Question: I am trying to work with each pixel from depth map. (I am implementing image segmentation.) I don't know how to work with pixels from image with depth higher than 1.
This sample code copies depth map to another cv::Mat pixel by pixel. It works fine, if I normalize it (depth of normalized image = 1). But it doesn't work with depth = 3, because '.at<uchar>' is wrong operation for this depth.
'''
cv::Mat res;
cv::StereoBM bm(CV_STEREO_BM_NORMALIZED_RESPONSE);
bm(left, right, res);
std::cout<<"type "<<res.type()<<" depth "<<res.depth()<<" channels "<<res.channels()<<"
";// type 3 depth 3 channels 1
cv::Mat tmp = cv::Mat::zeros(res.rows, res.cols, res.type());
for(int i = 0; i < res.rows; i++)
{
for(int j = 0; j < res.cols; j++)
{
tmp.at<uchar>(i, j) = res.at<uchar>(i, j);
//std::cout << (int)res.at<uchar>(i, j) << " ";
}
//std::cout << std::endl;
}
cv::imshow("tmp", normalize(tmp));
cv::imshow("res", normalize(res));
'''
normilize function
'''
cv::Mat normalize(cv::Mat const &depth_map)
{
double min;
double max;
cv::minMaxIdx(depth_map, &min, &max);
cv::Mat adjMap;
cv::convertScaleAbs(depth_map, adjMap, 255 / max);
return adjMap;
}
'''

left image - tmp, right image - res
How can I get the pixel from image with depth equal to 3?
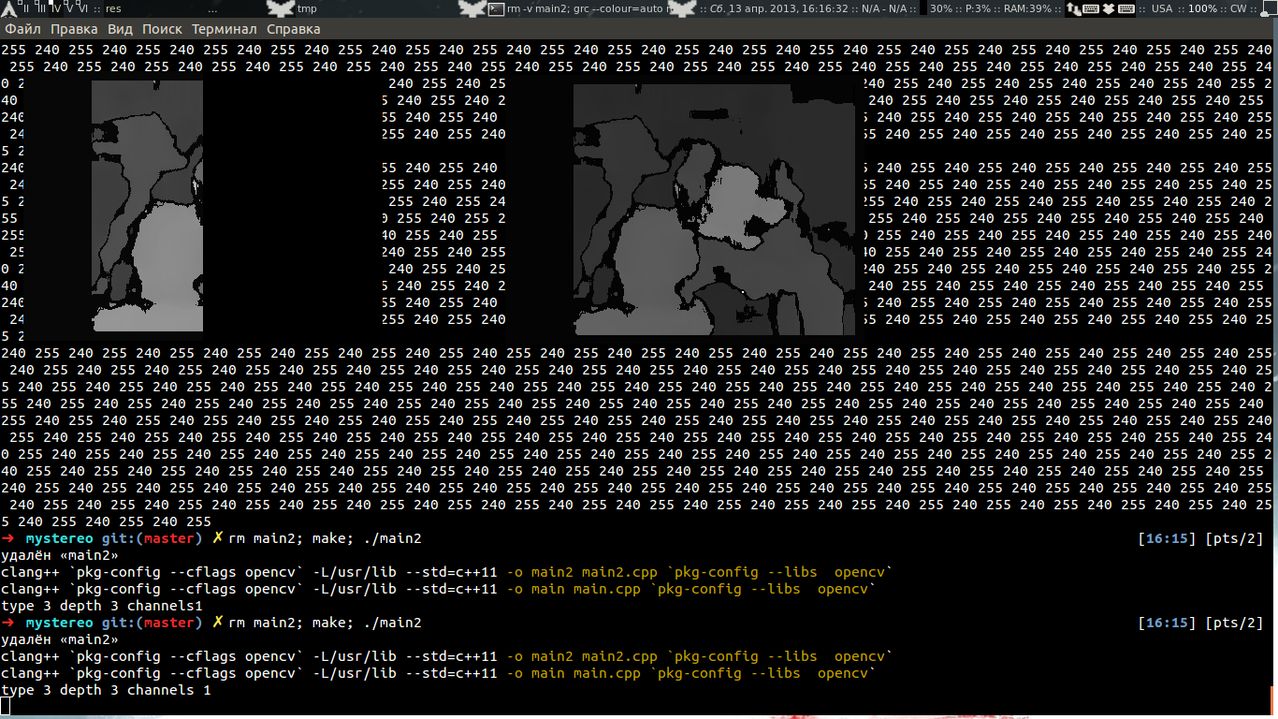
Answer: <URL> returns value equal to a constant symbolising bit depth of the image. If You get depth equal to for example 'CV_32F', to get to the pixels You would need to use 'float' instead of 'uchar'.
'CV_8S' -> 'char'
'CV_8U' -> 'uchar'
'CV_16U' -> 'unsigned int'
'CV_16S' -> 'int'
'CV_32F' -> 'float'
'CV_64F' -> 'double'
<URL>. So if You have a two channel 'Mat' with depth 'CV_8U', instead using 'Mat.at<uchar>' You would need to go with 'Mat.at<Vec2b>', or 'Mat.at<Vec2f>' for 'CV_32F' one.